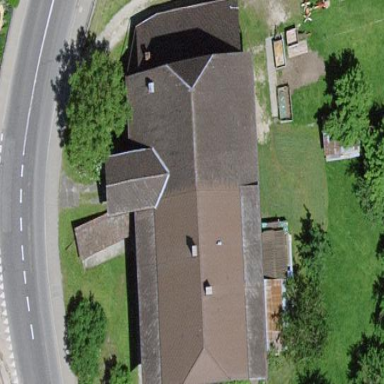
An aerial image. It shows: Farm building.